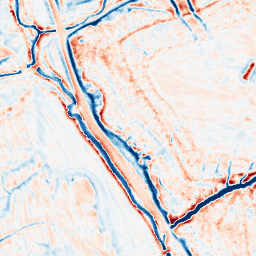
Category: edge_preserving
Decomposition family: bilateral
Decomposition parameters: d: 15
sigma_color: 25
sigma_space: 100
Upsampling method: lanczos
Upsampling parameters: scale: 8
Upsampling scale: 8